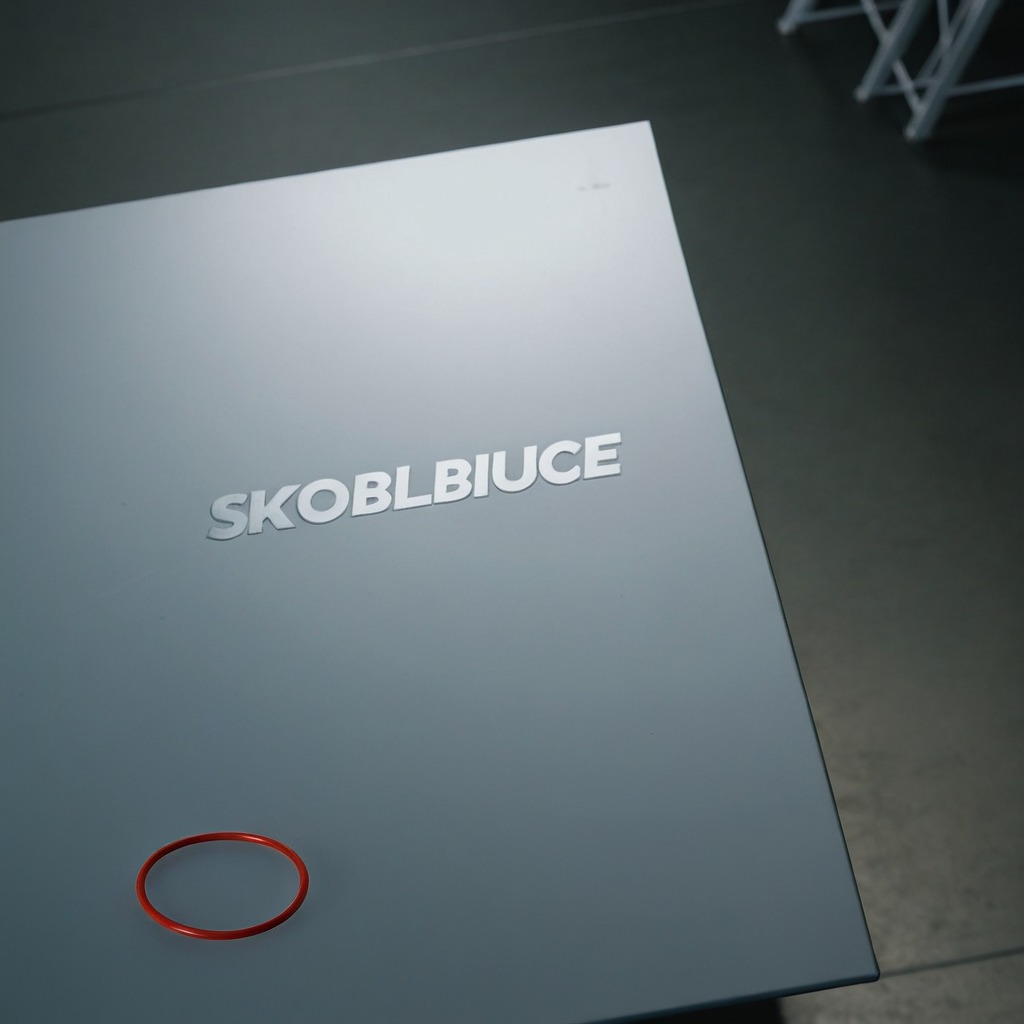
A rubber O-ring is lying on the toolbox surface in an airplane hangar workshop.